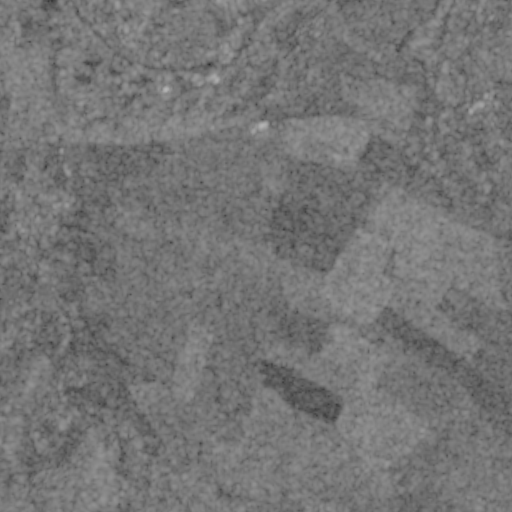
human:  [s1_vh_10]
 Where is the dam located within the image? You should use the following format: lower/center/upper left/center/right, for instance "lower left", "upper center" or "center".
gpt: The dam is located in the lower left of the image.
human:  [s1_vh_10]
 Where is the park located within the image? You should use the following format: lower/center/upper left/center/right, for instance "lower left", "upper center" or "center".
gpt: The park is located in the upper left of the image.
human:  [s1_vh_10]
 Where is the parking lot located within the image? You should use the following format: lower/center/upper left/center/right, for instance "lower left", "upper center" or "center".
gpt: The parking lot is located in the left of the image.
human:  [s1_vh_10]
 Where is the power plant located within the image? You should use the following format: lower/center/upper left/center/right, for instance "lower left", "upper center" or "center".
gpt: There is no power plant in the image.

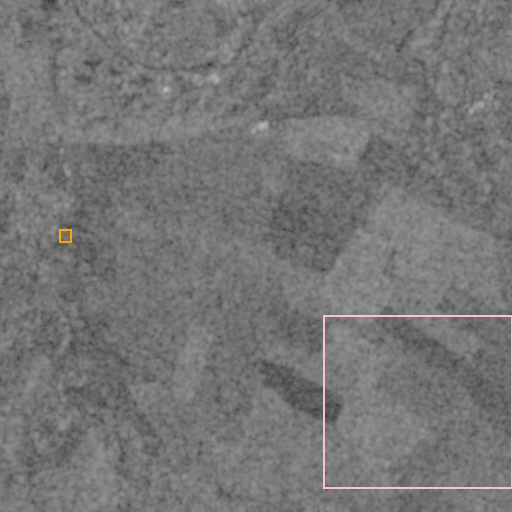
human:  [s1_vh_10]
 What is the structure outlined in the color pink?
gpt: The structure outlined in pink is a crop field.
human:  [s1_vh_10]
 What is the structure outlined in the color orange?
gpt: The structure outlined in orange is a park.
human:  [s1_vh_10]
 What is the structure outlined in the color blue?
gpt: There is no blue outline.